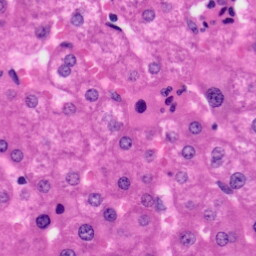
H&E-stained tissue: Liver